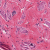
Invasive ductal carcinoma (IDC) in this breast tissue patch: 0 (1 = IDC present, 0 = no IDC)